Field crop: tomato
Growth stage: 2
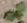
Species: solanum